Field crop: maize
Growth stage: 1
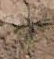
Species: salsola